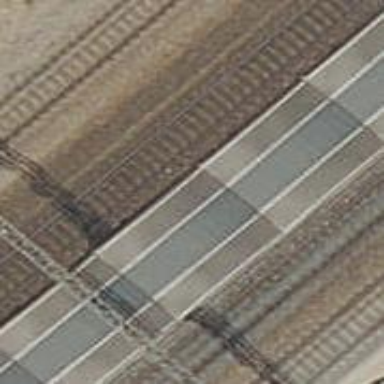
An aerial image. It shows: Footway made of paving stones passing through tunnel.